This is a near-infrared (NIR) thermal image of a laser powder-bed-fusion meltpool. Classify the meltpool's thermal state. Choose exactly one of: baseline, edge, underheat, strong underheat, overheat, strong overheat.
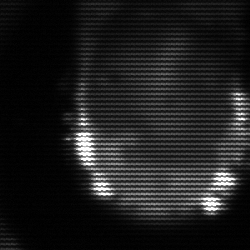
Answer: baseline